Question: I want to create Pie chart with caption. When I move the mouse over the Pie chart the text is displayed very smoothly.

'''
public void naiveAddData(String name, double value)
{
pieChartData.add(new Data(name, value));
caption = new Label();
caption.setTextFill(Color.DARKORANGE);
caption.setStyle("-fx-font: 24 arial;");
for (final Data data : chart.getData())
{
data.getNode().addEventHandler(MouseEvent.MOUSE_MOVED,
new EventHandler<MouseEvent>()
{
@Override
public void handle(MouseEvent e)
{
caption.setTranslateX(e.getSceneX() + 15);
caption.setTranslateY(e.getSceneY());
caption.setText(String.valueOf(data.getPieValue()) + "%");
}
});
}
}
'''
But when I move the mouse outside the Pie Chart the caption is still there. It's not removed. How I can fix this?
P.S I managed to solve the problem this way:
'''
data.getNode().addEventHandler(MouseEvent.MOUSE_MOVED,
new EventHandler<MouseEvent>()
{
@Override
public void handle(MouseEvent e)
{
caption.setTranslateX(e.getSceneX() + 15);
caption.setTranslateY(e.getSceneY());
caption.setText(String.valueOf(data.getPieValue()) + "%");
caption.setVisible(true);
}
});
data.getNode().addEventHandler(MouseEvent.MOUSE_EXITED,
new EventHandler<MouseEvent>()
{
@Override
public void handle(MouseEvent e)
{
caption.setVisible(false);
}
});
}
'''
Is there any better solution?
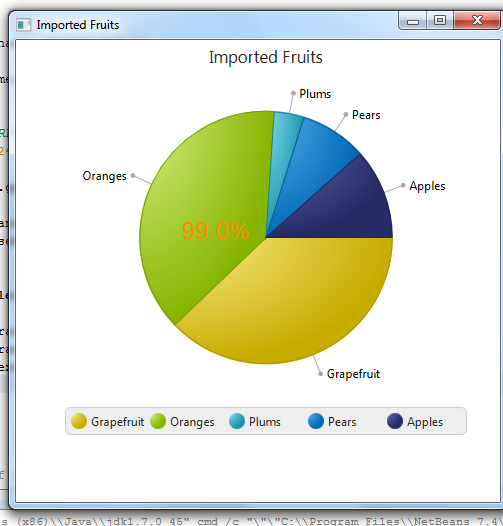
Answer: If you have the parent of the caption you can remove it from its parent on mouse exit and add it again on mouse enter.
'''
Parent captionparent = ...
...
data.getNode().addEventHandler(MouseEvent.MOUSE_EXITED,
new EventHandler<MouseEvent>()
{
@Override
public void handle(MouseEvent e)
{
captionparent.getChildren().remove(caption);
}
});
'''